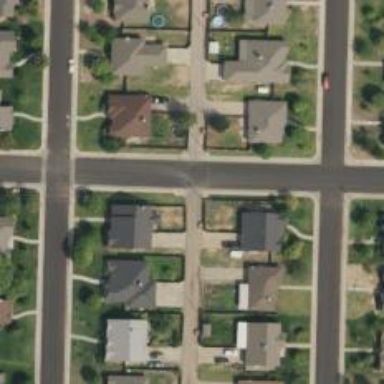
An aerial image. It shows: Alley classified as service road.